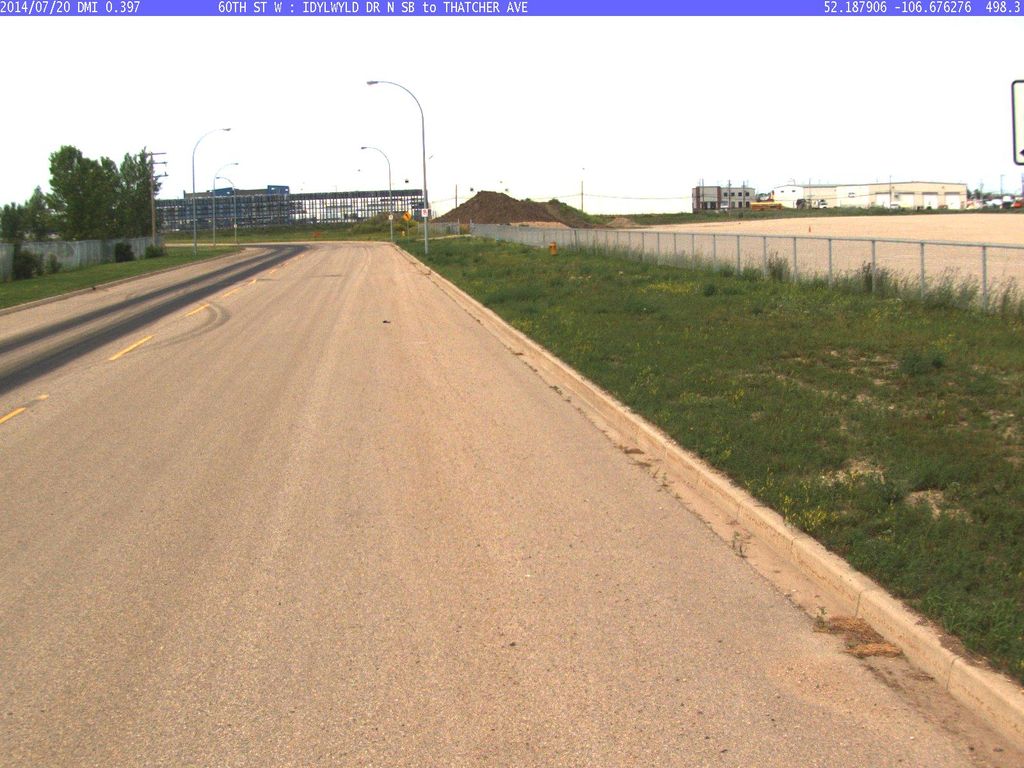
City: saskatoon